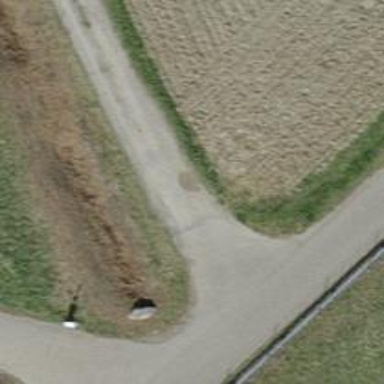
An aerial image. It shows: Unpaved track with grade3 tracktype.